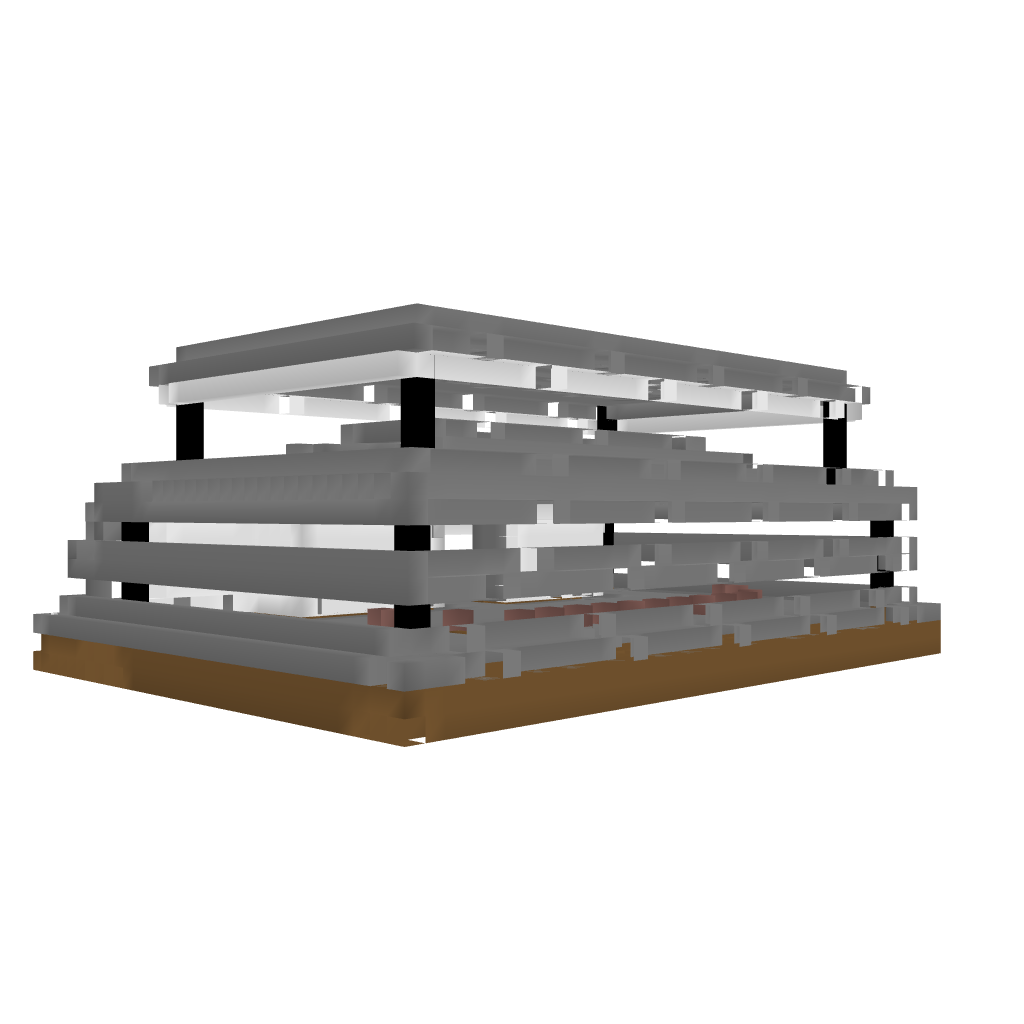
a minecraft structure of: Mapex Manor bad low quality